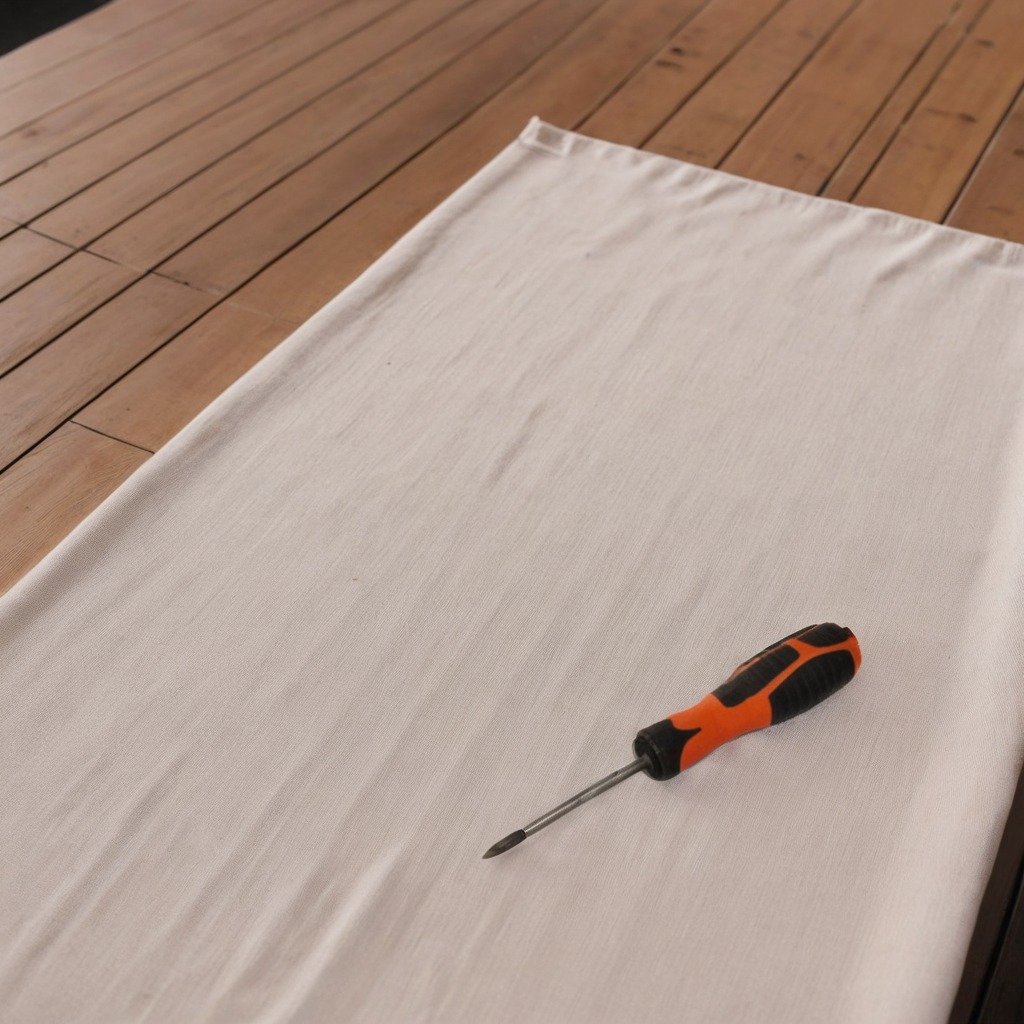
A screwdriver lies on the wooden table in an outdoor workshop during daytime bright natural light soft shadows worn but beneath the cloth.